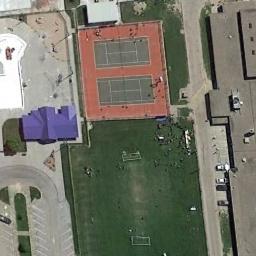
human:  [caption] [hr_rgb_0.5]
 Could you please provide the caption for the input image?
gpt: Many tennis courts are painted on the track .

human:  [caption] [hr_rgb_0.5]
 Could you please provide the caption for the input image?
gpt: The tennis court is on the grass next to some buildings .

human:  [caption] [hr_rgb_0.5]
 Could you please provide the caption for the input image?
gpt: There is a blue building beside the tennis courts .

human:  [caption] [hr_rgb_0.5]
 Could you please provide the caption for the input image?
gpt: Tennis court on the lawn next to the building and parking lot .

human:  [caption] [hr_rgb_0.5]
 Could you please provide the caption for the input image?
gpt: The tennis court is beside a green meadow .